Question: I have the following XAML code for :
'''
<Grid>
<ToggleButton Name="TogBtn" VerticalAlignment="Center" HorizontalAlignment="Center" Checked="ToggleButton_OnChecked">
<SymbolIcon Symbol="play"></SymbolIcon>
</ToggleButton>
</Grid>
'''
The output of the above code is:

How can I change the icon to a 'stop' icon when the toggle button is checked and then back to 'play' icon when unchecked?
I thought this would be easy to find through Google, but apparently not.
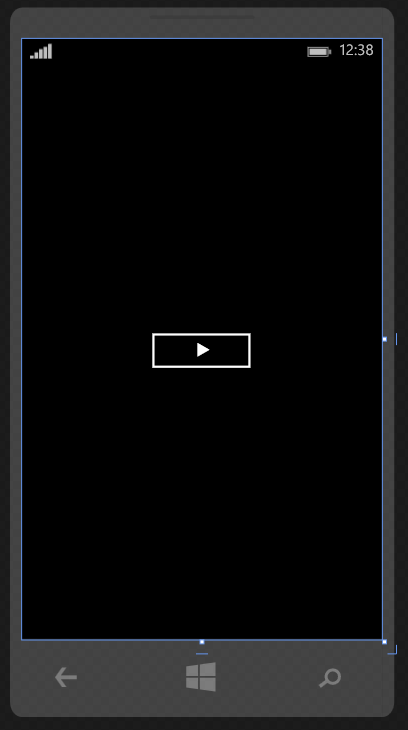
Answer: Please change your XAML to this:
'''
<Grid>
<ToggleButton x:Name="TogBtn" HorizontalAlignment="Center" VerticalAlignment="Center" Checked="ToggleButton_Checked" Unchecked="ToggleButton_Unchecked">
<SymbolIcon Symbol="Play"></SymbolIcon>
</ToggleButton>
</Grid>
'''
And please add this to your .cs file:
'''
private void ToggleButton_Checked(object sender, RoutedEventArgs e)
{
TogBtn.Content = new SymbolIcon(Symbol.Stop);
}
private void ToggleButton_Unchecked(object sender, RoutedEventArgs e)
{
TogBtn.Content = new SymbolIcon(Symbol.Play);
}
'''
That should do the job!